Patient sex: F
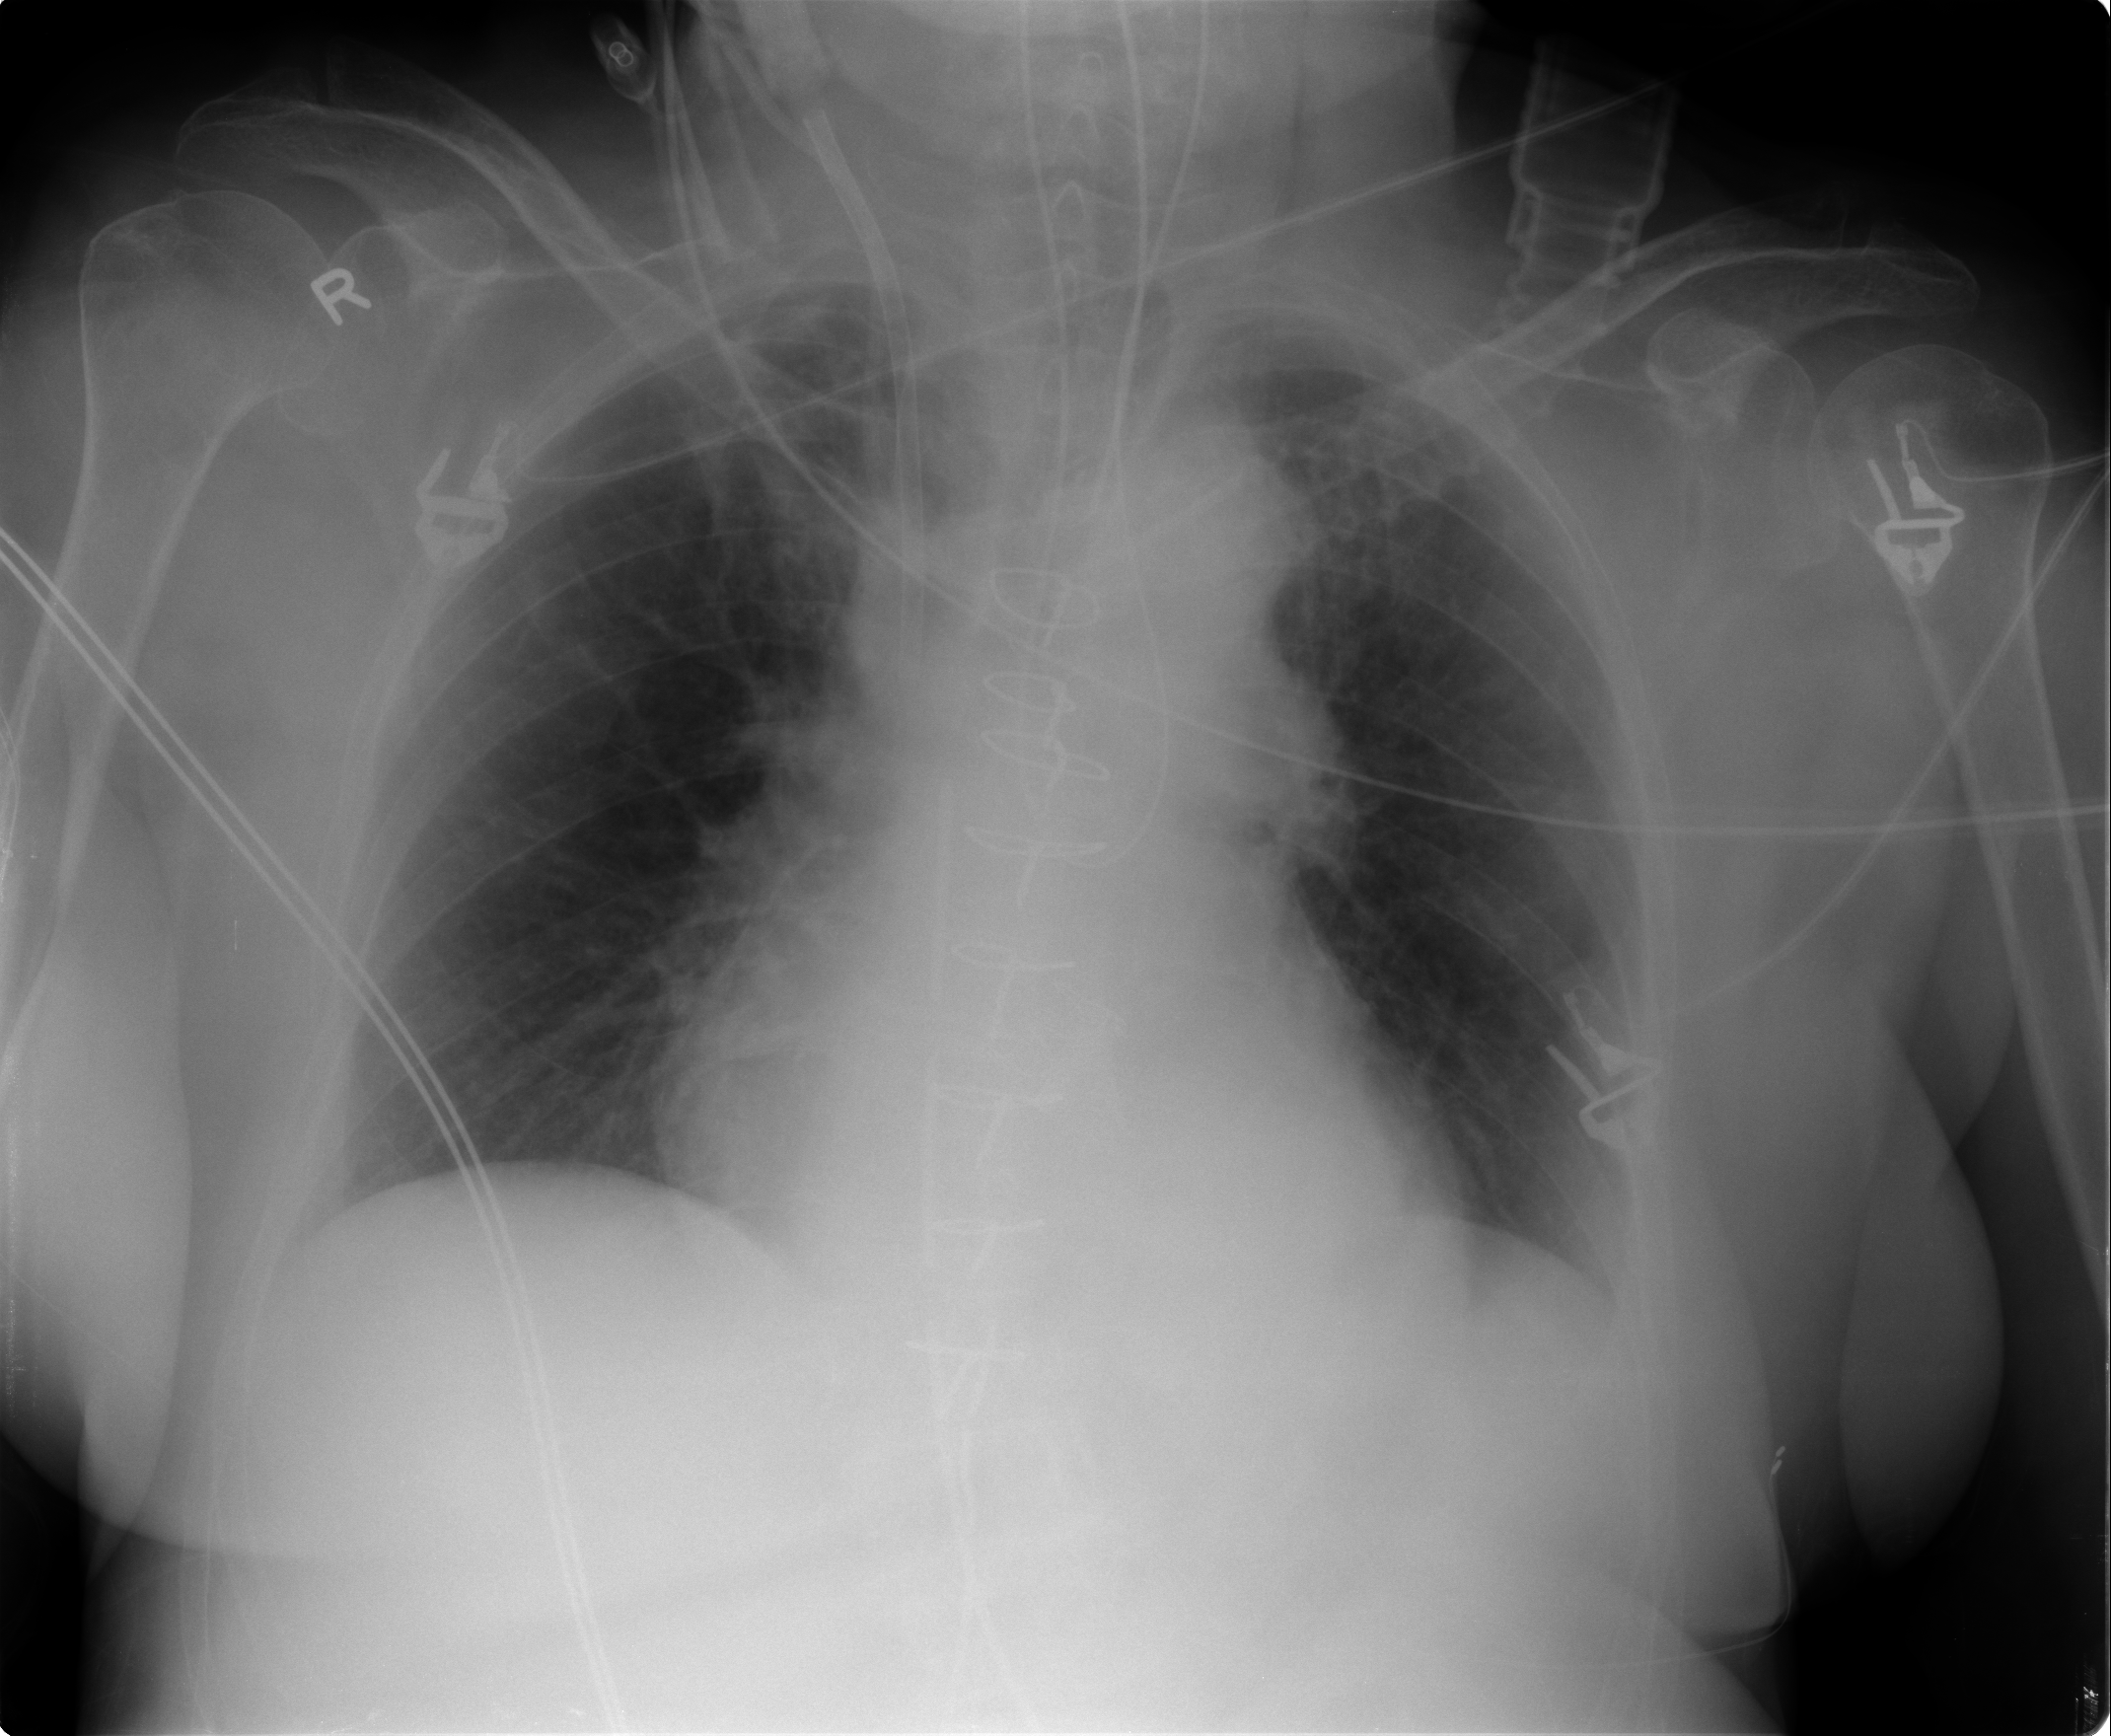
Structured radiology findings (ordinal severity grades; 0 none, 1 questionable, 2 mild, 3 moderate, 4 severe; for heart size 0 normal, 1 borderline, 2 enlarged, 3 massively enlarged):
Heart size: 2
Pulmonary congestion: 2
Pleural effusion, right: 2
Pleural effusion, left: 2
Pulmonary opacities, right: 0
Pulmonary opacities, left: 0
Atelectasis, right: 1
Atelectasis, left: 1